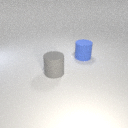
large gray rubber cylinder to the left of large blue rubber cylinder